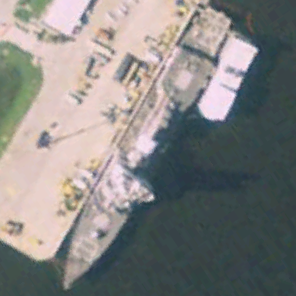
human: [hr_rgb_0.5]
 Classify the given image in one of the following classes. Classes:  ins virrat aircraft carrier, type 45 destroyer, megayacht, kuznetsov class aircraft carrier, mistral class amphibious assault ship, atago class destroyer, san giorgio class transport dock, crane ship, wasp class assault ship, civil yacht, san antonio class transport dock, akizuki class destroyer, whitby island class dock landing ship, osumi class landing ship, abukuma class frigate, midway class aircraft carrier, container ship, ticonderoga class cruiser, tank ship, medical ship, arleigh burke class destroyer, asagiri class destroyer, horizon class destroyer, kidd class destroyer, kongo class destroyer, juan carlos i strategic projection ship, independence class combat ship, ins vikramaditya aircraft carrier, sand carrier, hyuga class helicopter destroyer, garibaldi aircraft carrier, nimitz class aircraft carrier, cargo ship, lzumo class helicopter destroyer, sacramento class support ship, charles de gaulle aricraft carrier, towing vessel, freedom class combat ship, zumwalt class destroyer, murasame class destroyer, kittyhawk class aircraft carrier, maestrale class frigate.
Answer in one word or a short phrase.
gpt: Arleigh Burke class destroyer